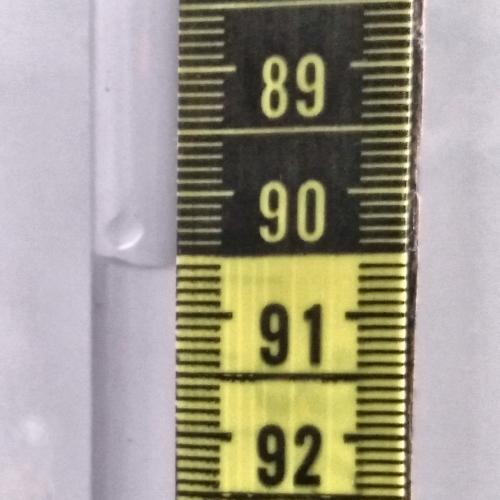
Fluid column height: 90.6 cm